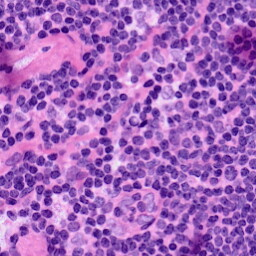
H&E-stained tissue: LymphNode